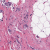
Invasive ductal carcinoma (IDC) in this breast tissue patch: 0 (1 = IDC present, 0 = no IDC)